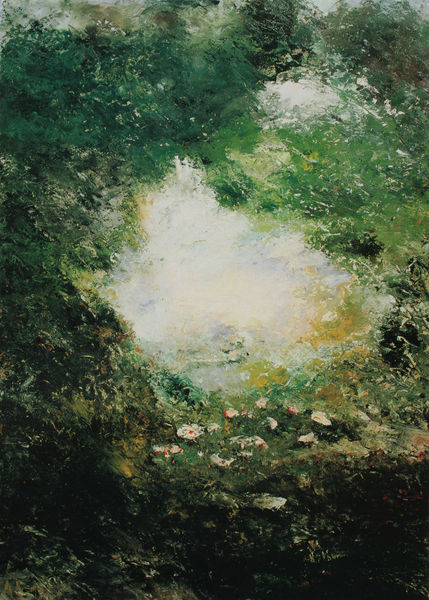
Titel: Wonderland
Künstler: August Strindberg
Standort: Stockholm
Institution: Nationalmuseum
Schlagwörter: baum, blau, blätter, gemälde, laub, schatten, wasser, weiß, aquarell, bäume, gelb, grün, impressionismus, ocker, see, teich, ufer, blume, blumen, braun, grau, hell, licht, mitte, schwarz, blüten, gras, rasen, rosen, rot, schnee, wiese, wolke, beige, hochformat, malerei, muster, öl, bach, gräser, natur, spiegelung, vögel, busch, büsche, gewässer, pastos, sonne, boden, pflanzen, rosa, tal, wald, stilleben, gischt, pfütze, ansicht, bogen, abstrakt, fläche, schattierung, tag, detail, impressionistisch, monet, manet, tiefe, ölfarbe, punkte, durchblick, expressionistisch, moos, draußen, tupfen, tupfer, fleck, fragment, waldboden, seerosen, amorph, laube, pilze, im grünen, zentriert, farbflecken, gemlde, näume, welen, fliegenpilze, weisß, viele farben, gefühle löst das bild nicht aus, viele, stücke, weis, apfel stücke